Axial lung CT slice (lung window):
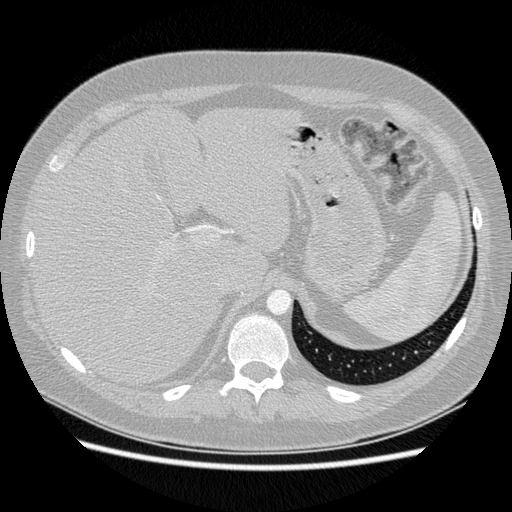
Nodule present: no